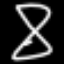
Label: hourglass